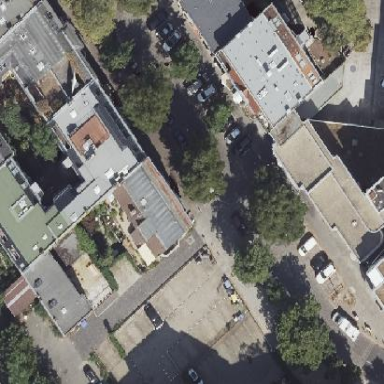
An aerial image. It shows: Building consisting of apartments with double saltbox roof shape.